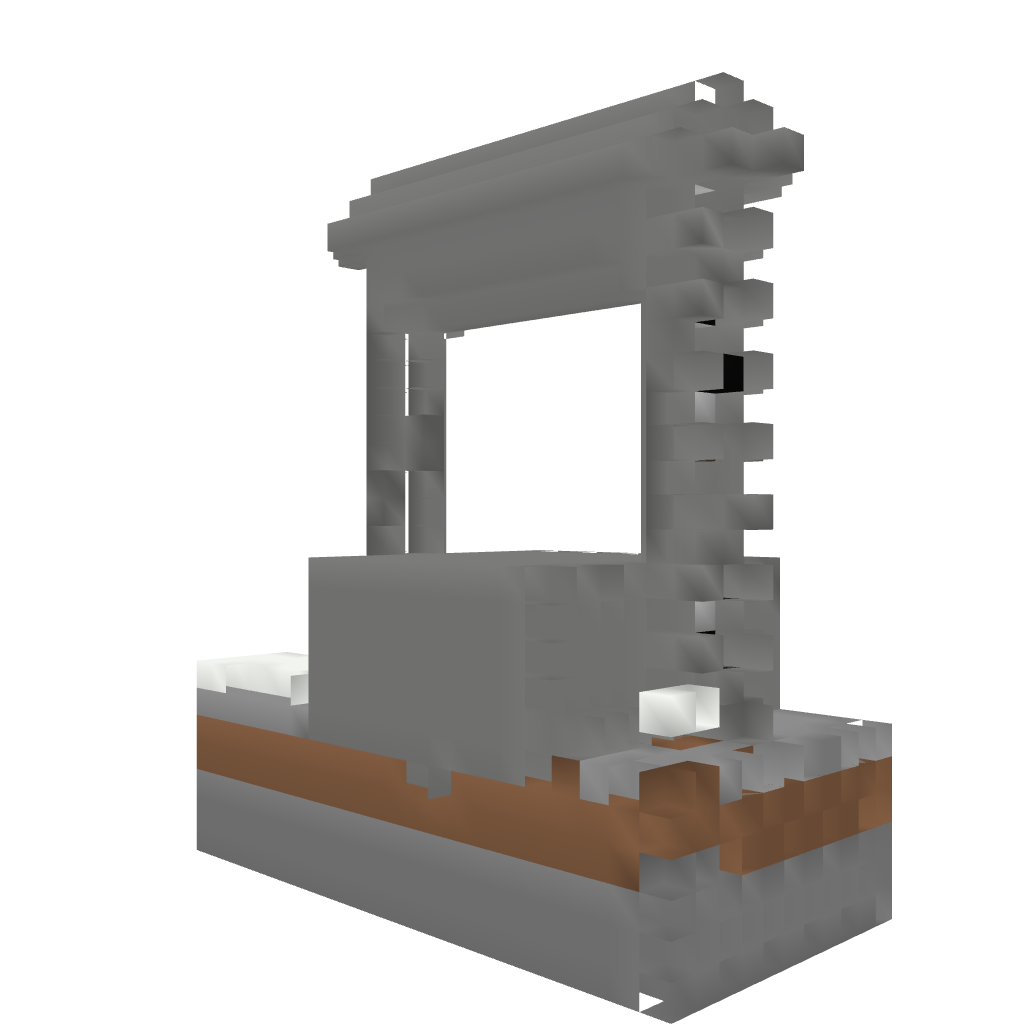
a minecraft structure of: skeleton grinder